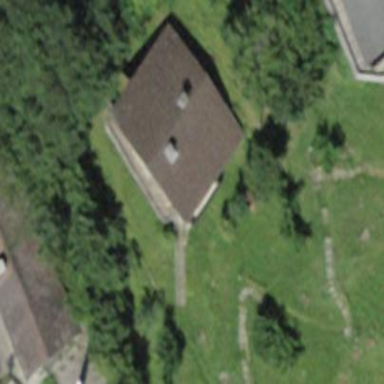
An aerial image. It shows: Simple and straightforward house.